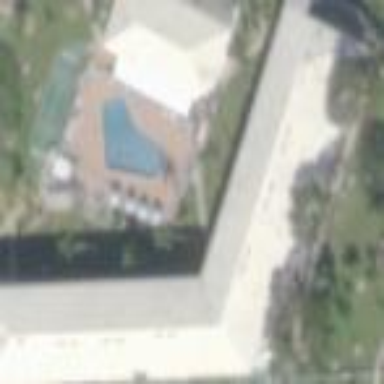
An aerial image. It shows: Apartment building suitable for tourism.